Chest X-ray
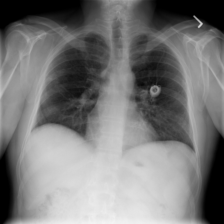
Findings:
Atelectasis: negative
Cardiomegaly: negative
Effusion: negative
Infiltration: negative
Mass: negative
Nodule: negative
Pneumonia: negative
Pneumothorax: negative
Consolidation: negative
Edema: negative
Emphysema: negative
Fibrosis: negative
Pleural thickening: negative
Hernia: negative